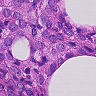
Metastatic tissue present: yes